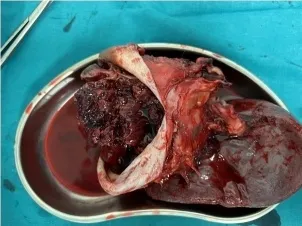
Macrospecimen of an aneurysm of the splenic artery in section. The contents of the aneurysm.
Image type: medical_photograph (other_medical_photograph)